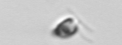
Label: Pyramimonas